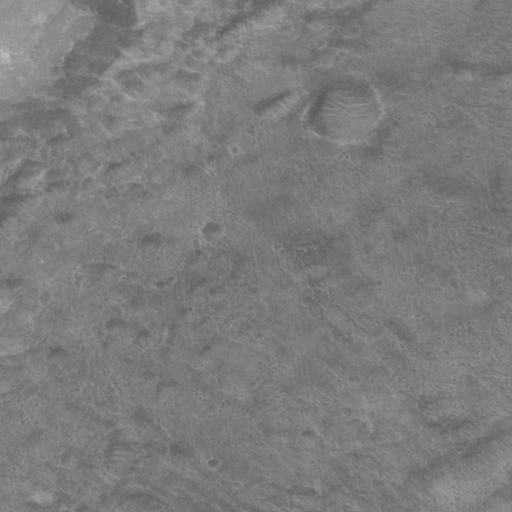
Classes present: Background